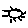
Label: sun